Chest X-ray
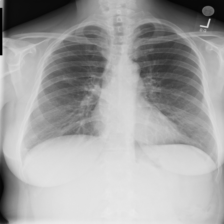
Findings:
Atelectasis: negative
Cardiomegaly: negative
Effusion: negative
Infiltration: negative
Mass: negative
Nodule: negative
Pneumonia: negative
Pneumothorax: negative
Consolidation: negative
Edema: negative
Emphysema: negative
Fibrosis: negative
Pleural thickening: negative
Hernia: negative